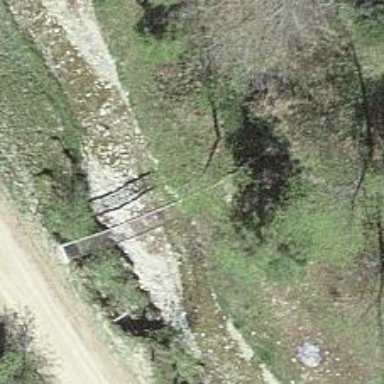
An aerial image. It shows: Path on bridge.